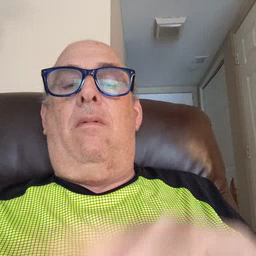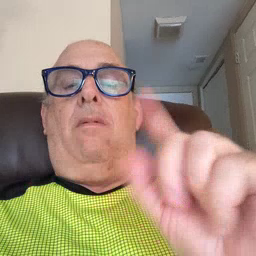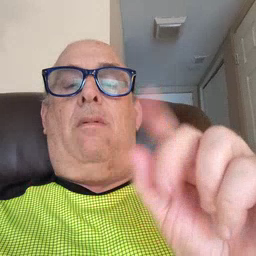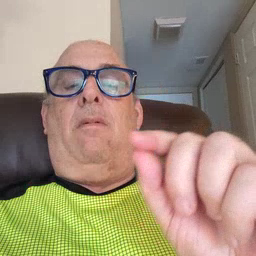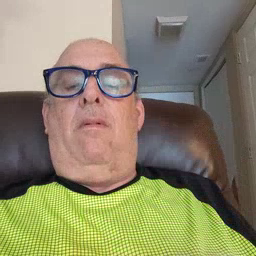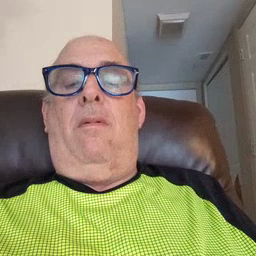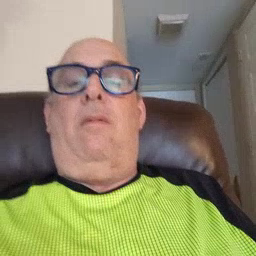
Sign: cereal